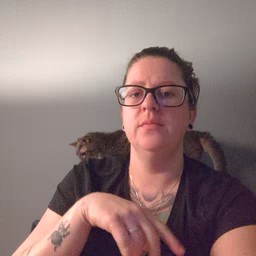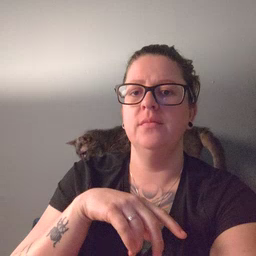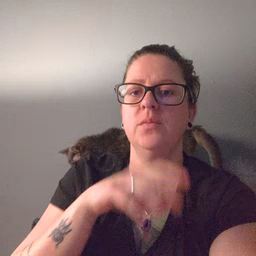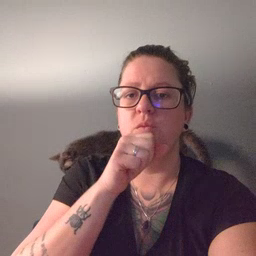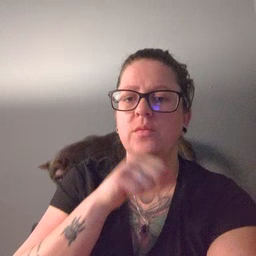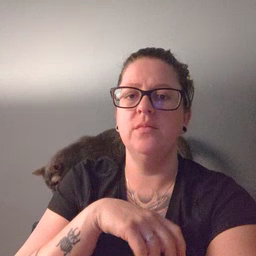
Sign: orange